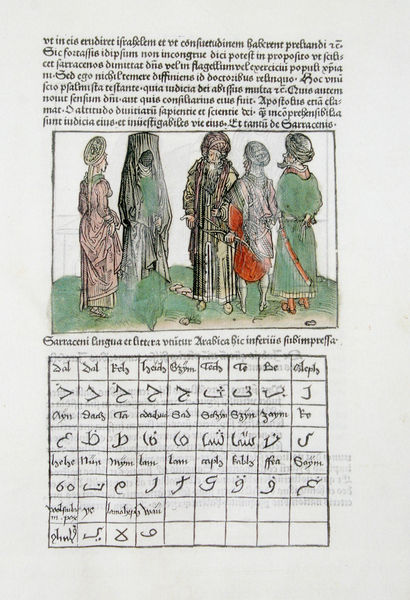
Titel: 'Sarazenen' und arabisches Alphabet
Künstler: Bernhard von Breidenbach
Standort: Nürnberg
Institution: Germanisches Nationalmuseum
Schlagwörter: gruppe, kopf, mann, umhang, weiß, aquarell, frauen, grün, menschen, braun, bunt, busen, frau, grau, hell, hut, kleid, männer, orange, rücken, schwarz, zeichen, gras, gürtel, rot, schleier, mode, bart, falten, kleidung, rahmen, stehen, steine, bild, hügel, boden, gewand, mantel, gewänder, personen, kopfbedeckung, taille, füße, holzschnitt, schrift, papier, bogen, schuhe, grafik, graphik, rand, schriftzeichen, buch, seite, illustration, schwert, säbel, text, buchstaben, koloriert, helm, typen, buchseite, buhc, tracht, arabisch, mittelalter, trachten, heilige, gerafft, verschleiert, turban, islam, handschrift, raster, araber, tabelle, latein, lateinisch, kalender, buchmalerei, osmanen, typenschrift, islamisch, inkunabel, lexikon, alphabet, inkunable, sprache, minuskel, runen, sichtbar, abc, übersetzung, arabische, stehende menschen, druiden, fuenf, lehtbuch, sarrazen, siete, buckuns, buckunst, bidunterschrift